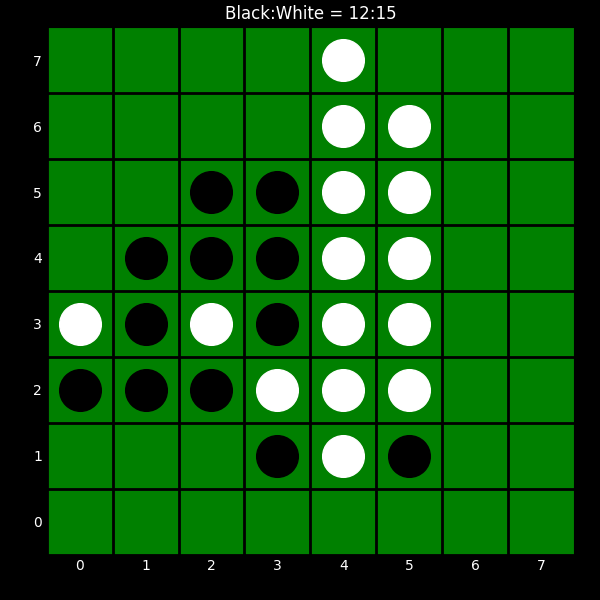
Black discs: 12
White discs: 15